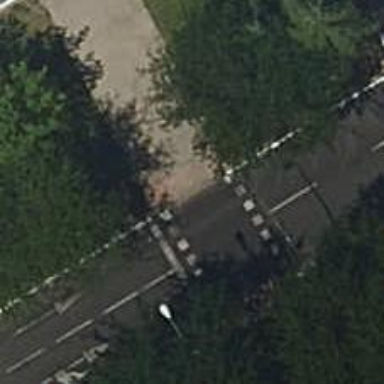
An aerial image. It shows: Road crossing with traffic signals.